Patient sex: F
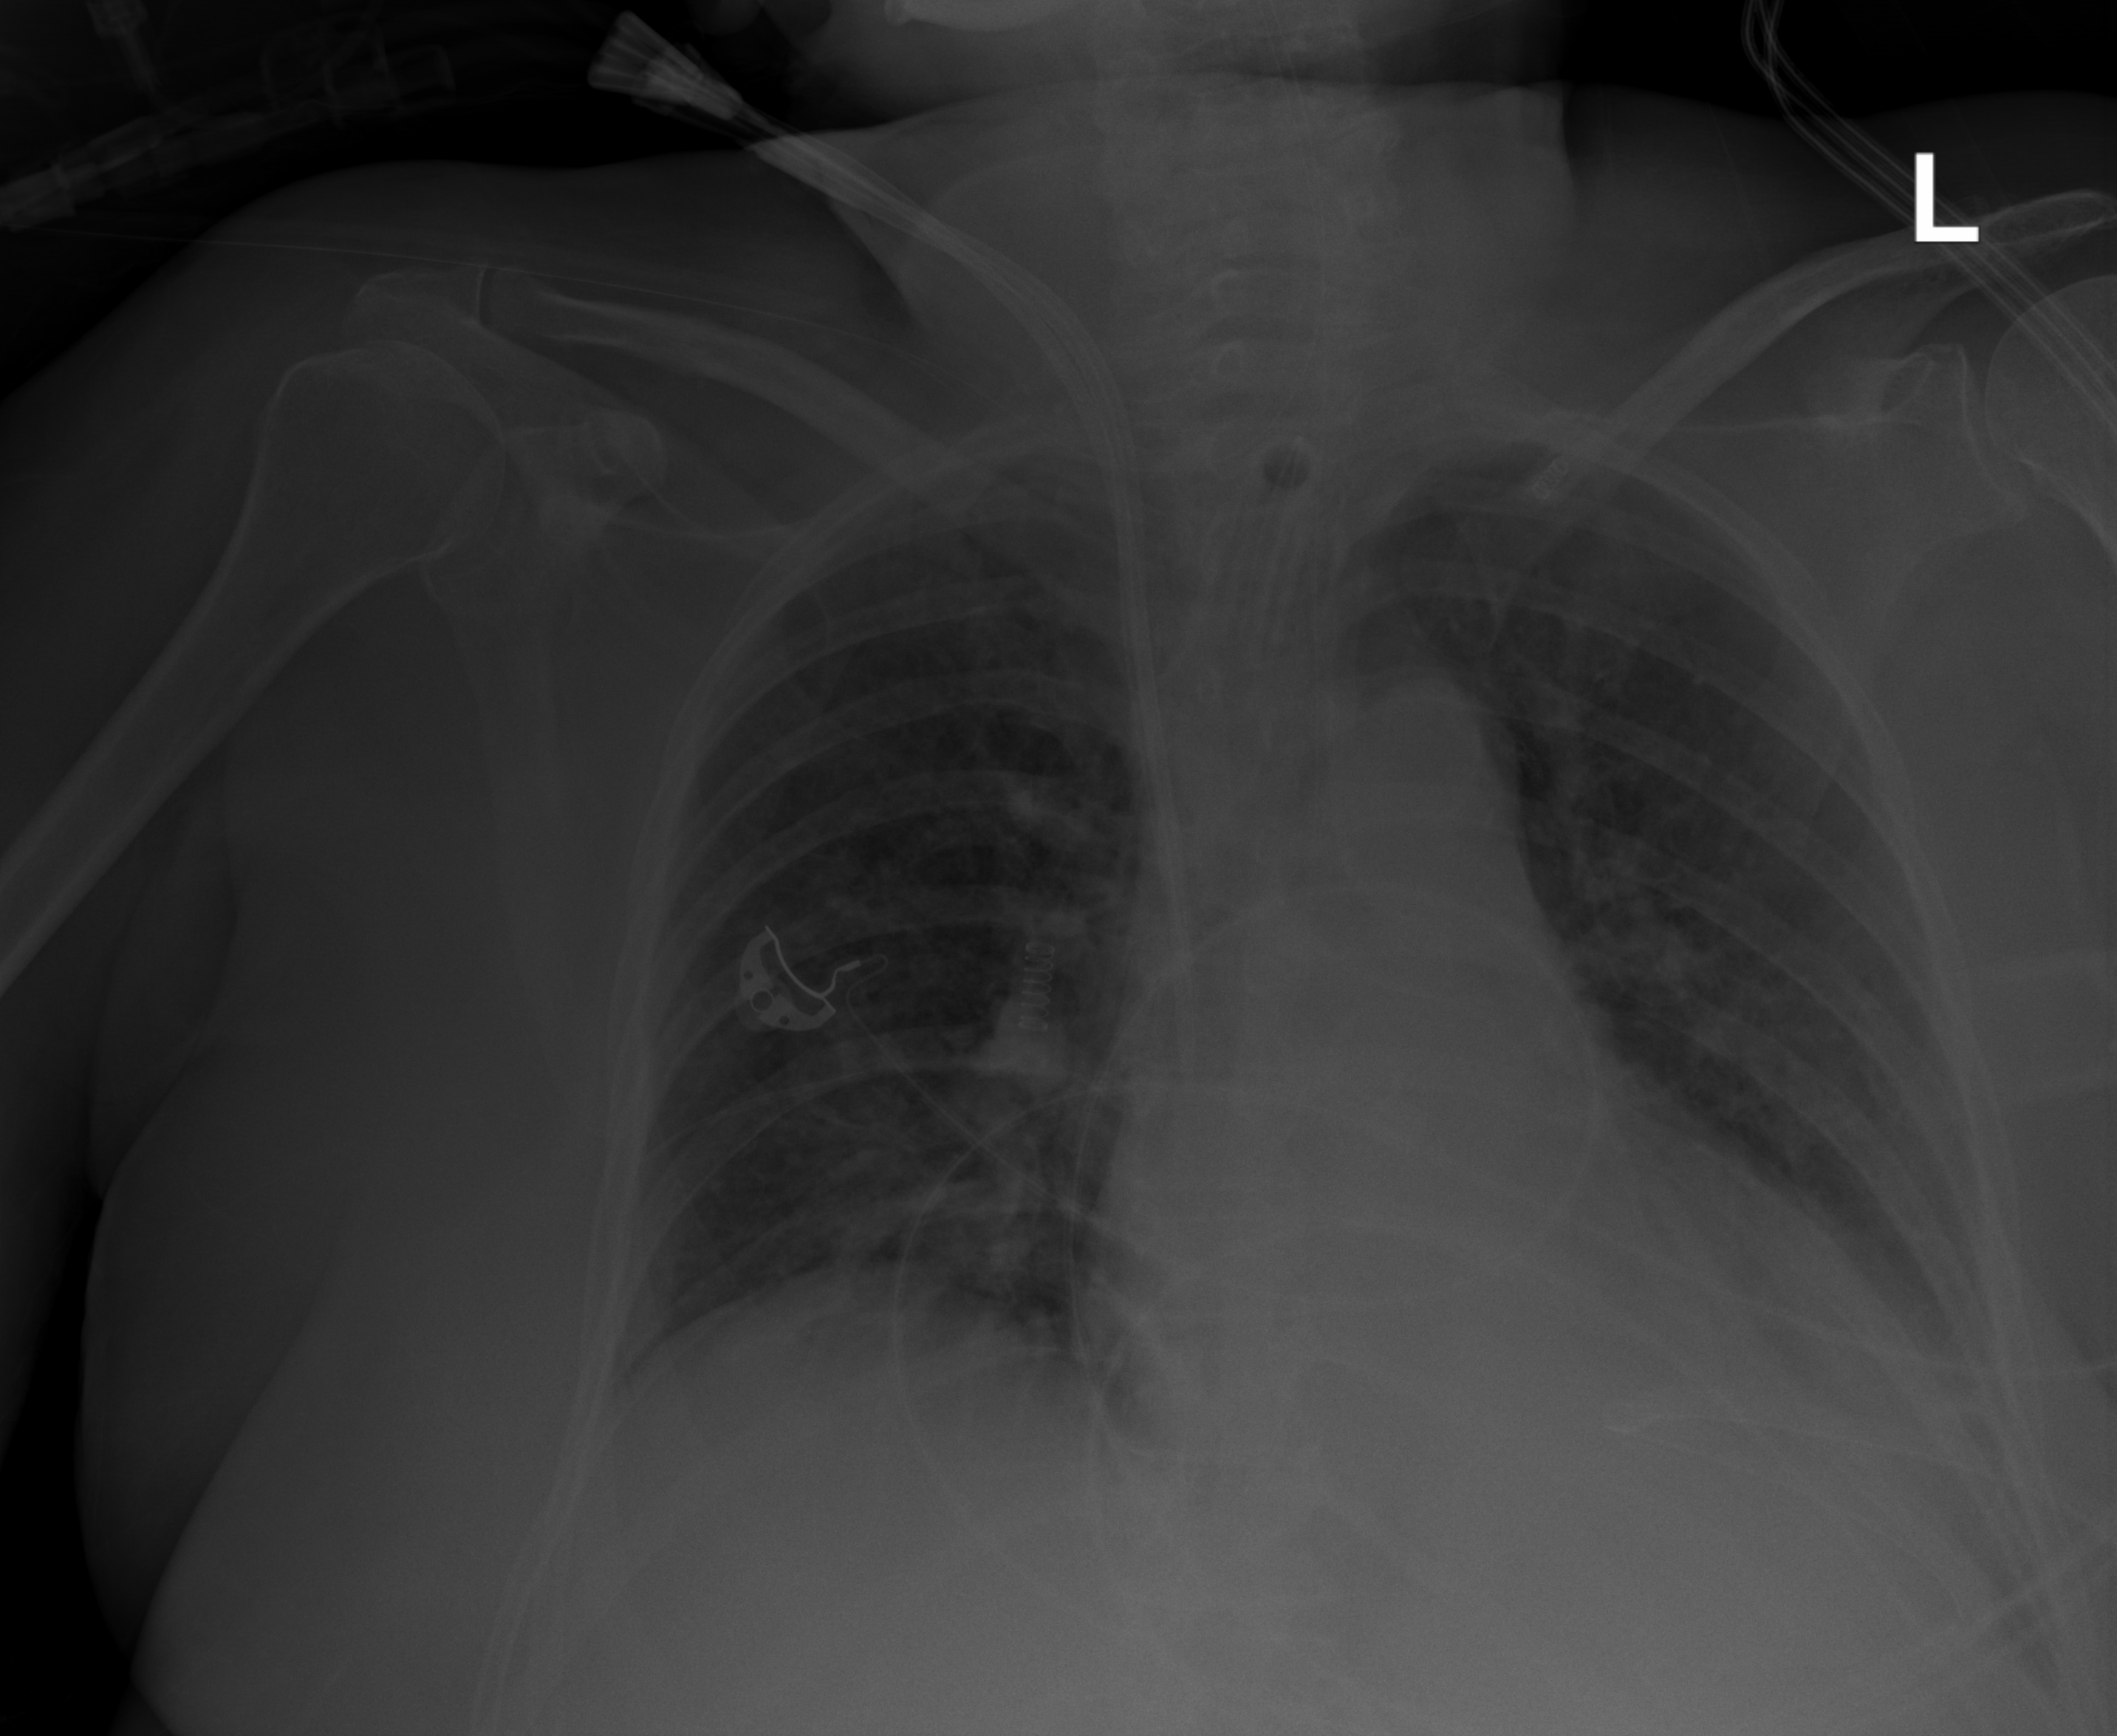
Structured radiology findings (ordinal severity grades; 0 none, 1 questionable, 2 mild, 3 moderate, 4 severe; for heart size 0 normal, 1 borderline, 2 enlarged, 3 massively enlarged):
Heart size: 2
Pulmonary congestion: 1
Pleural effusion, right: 0
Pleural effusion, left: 2
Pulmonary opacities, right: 0
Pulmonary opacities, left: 0
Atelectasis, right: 0
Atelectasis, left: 2